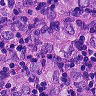
Metastatic tissue present: yes